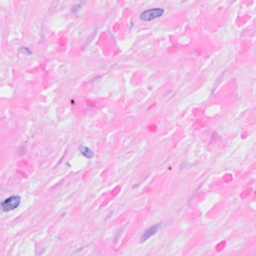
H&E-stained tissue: Breast